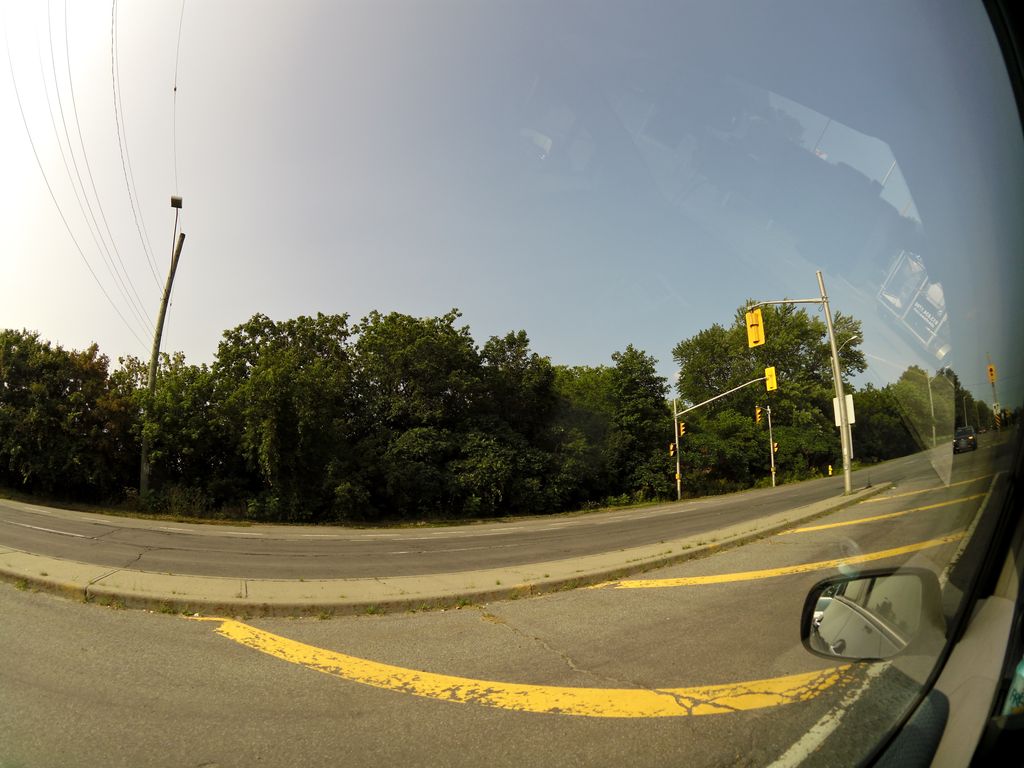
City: ottawa-gatineau